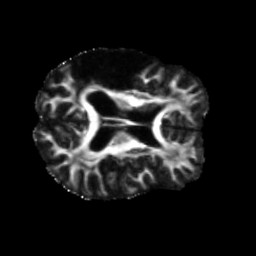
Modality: FA
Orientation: axial
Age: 66
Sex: male
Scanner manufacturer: siemens
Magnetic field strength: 3 T
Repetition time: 5.47 s
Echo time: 0.0854 s